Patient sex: M
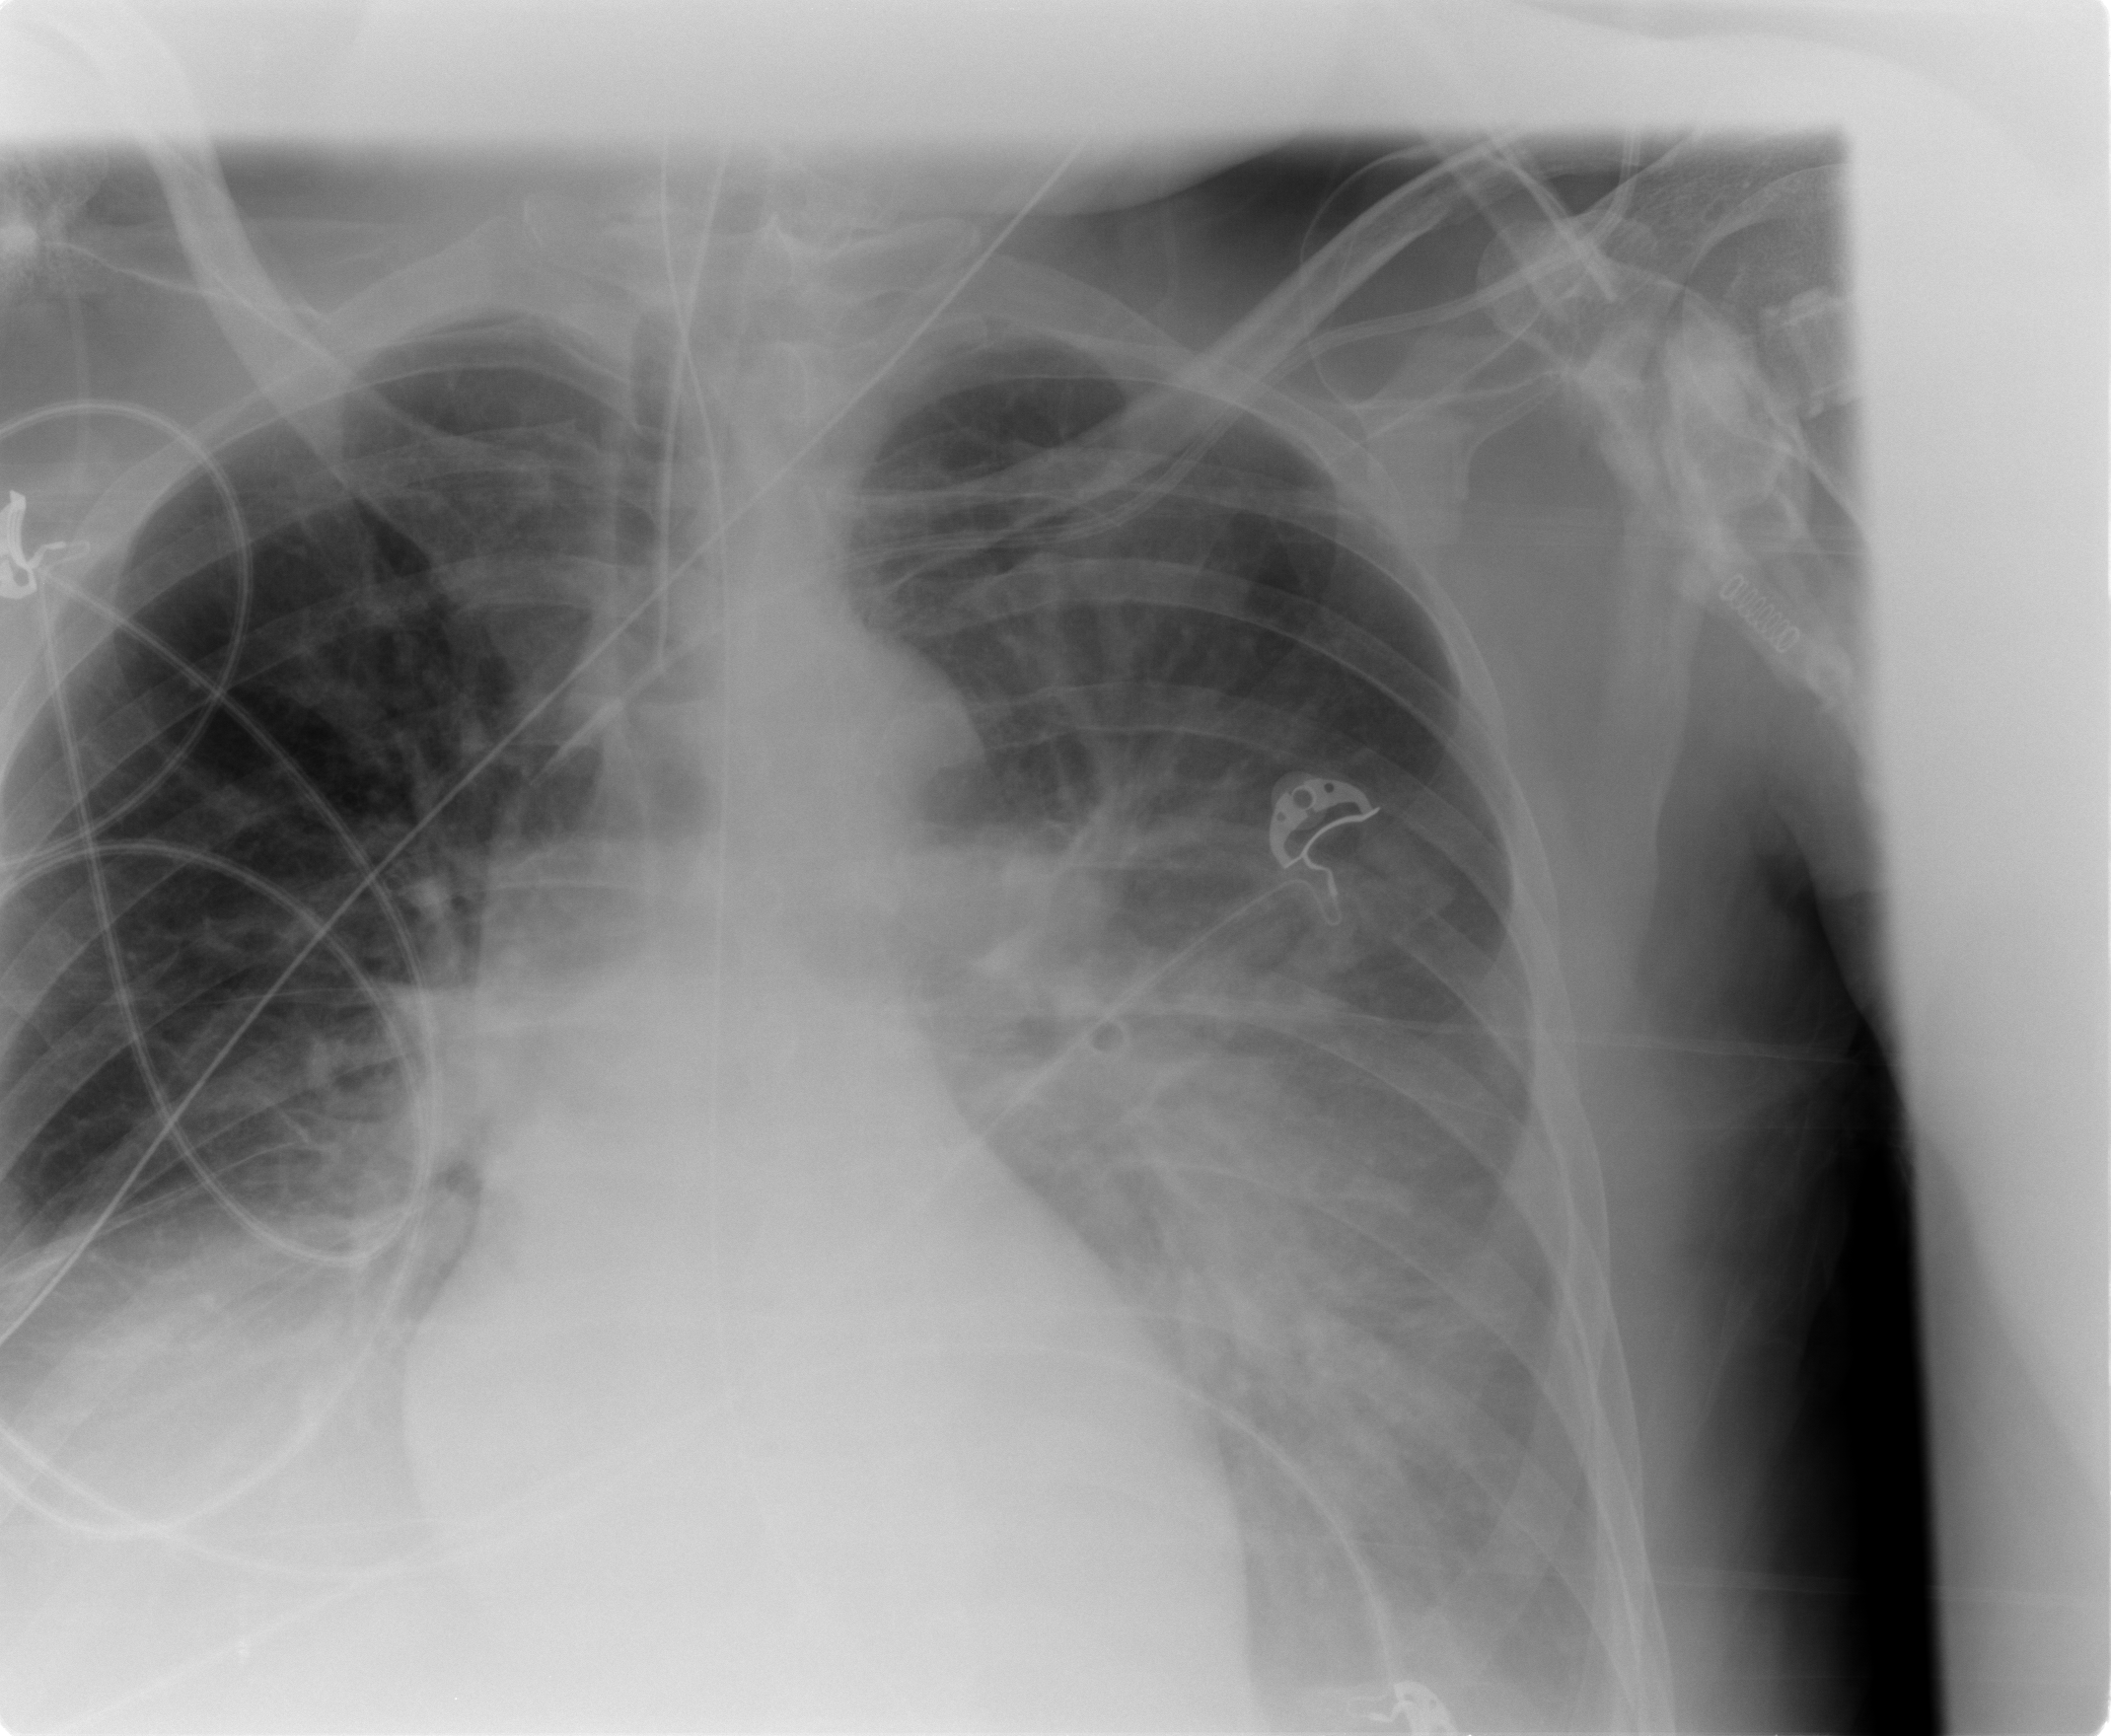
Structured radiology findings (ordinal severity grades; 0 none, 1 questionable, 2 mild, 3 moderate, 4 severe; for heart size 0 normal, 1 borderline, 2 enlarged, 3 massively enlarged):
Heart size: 0
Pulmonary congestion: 0
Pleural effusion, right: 2
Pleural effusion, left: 3
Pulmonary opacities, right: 2
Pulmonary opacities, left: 3
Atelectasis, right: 2
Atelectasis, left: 2